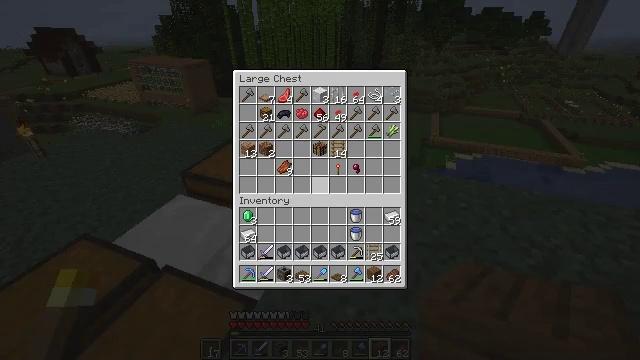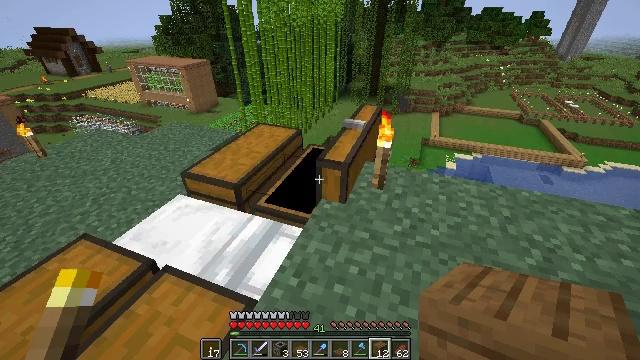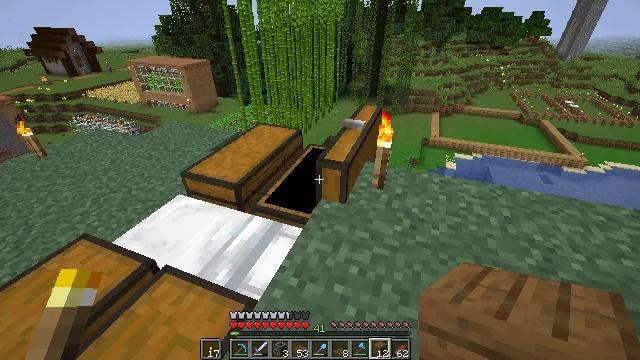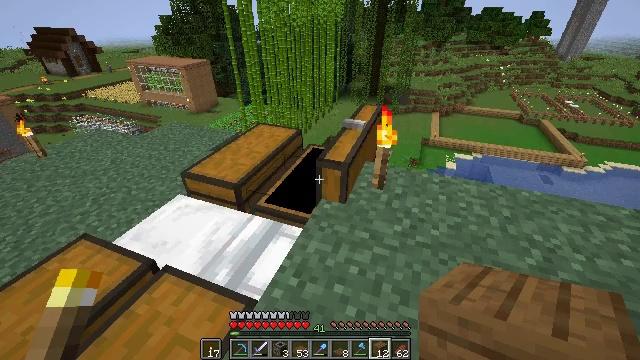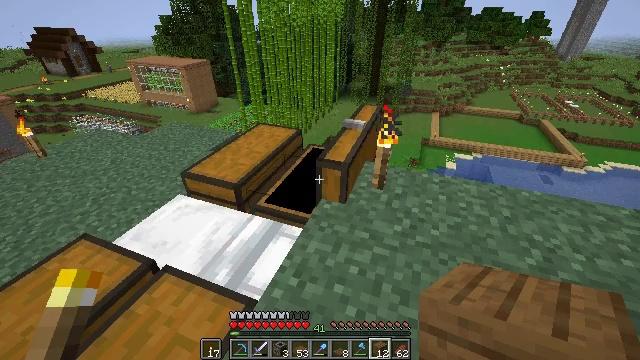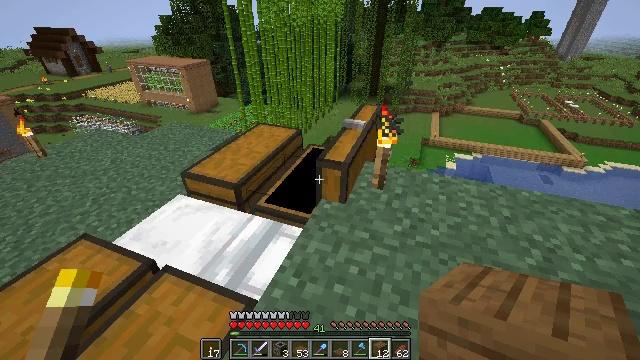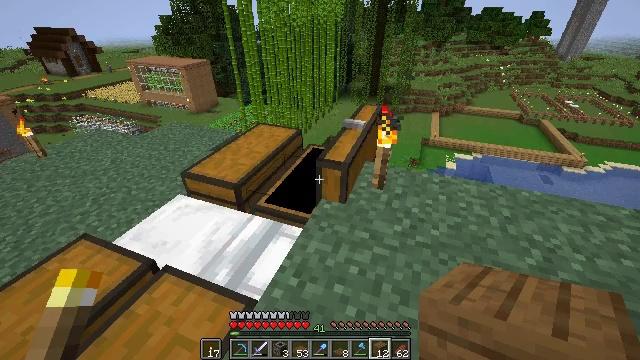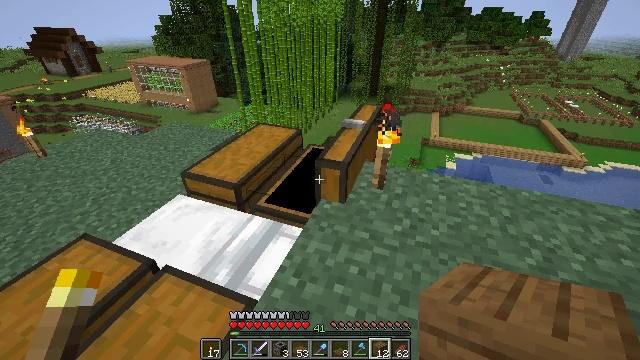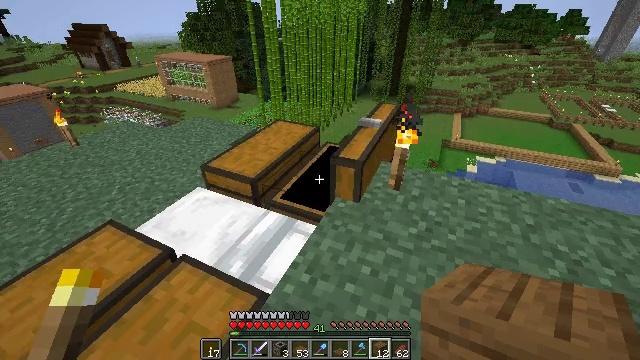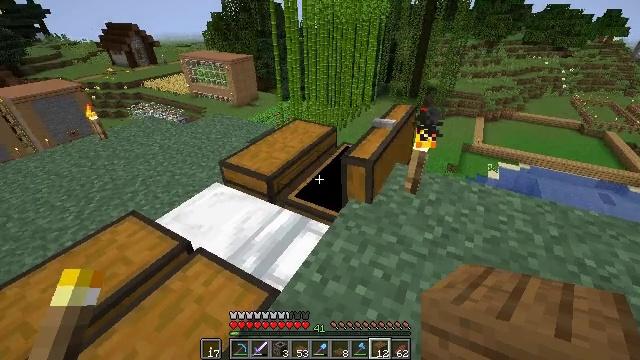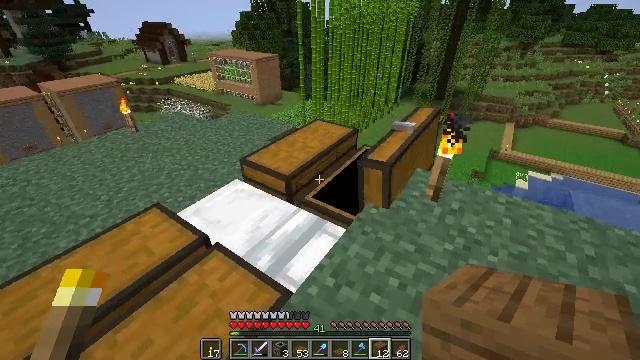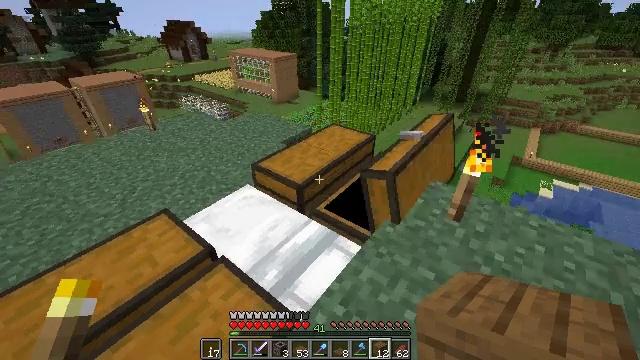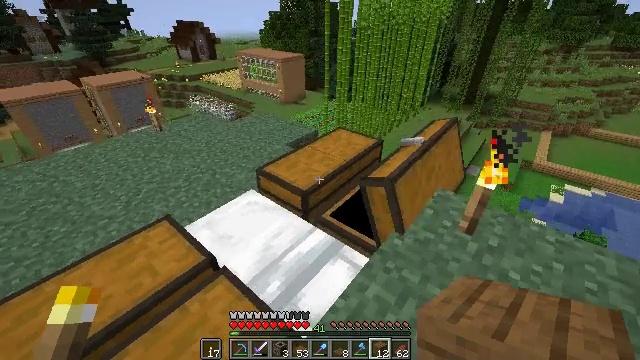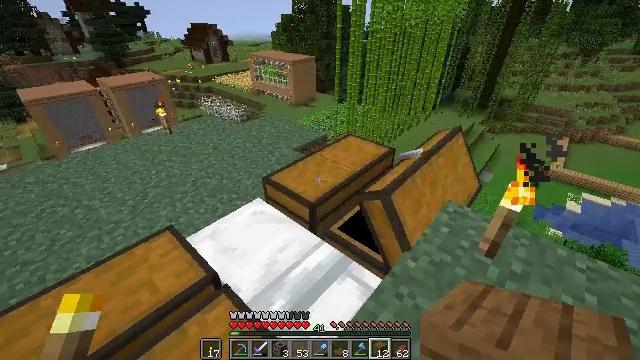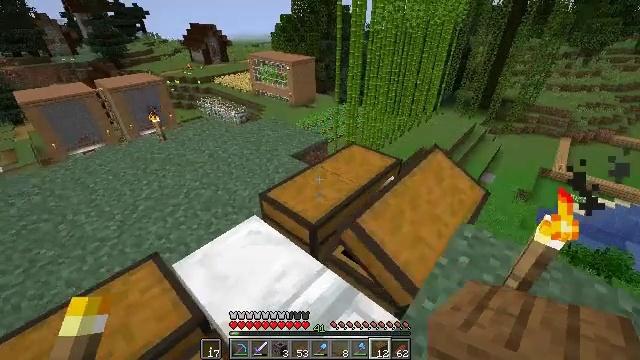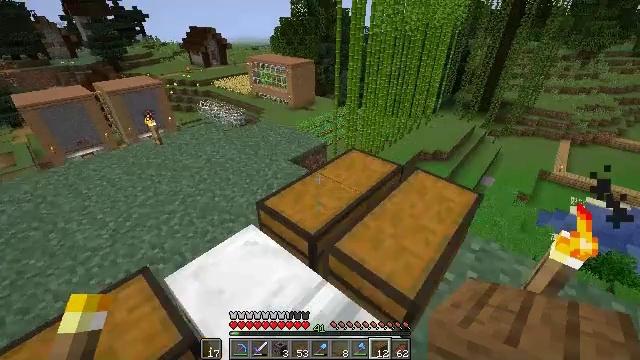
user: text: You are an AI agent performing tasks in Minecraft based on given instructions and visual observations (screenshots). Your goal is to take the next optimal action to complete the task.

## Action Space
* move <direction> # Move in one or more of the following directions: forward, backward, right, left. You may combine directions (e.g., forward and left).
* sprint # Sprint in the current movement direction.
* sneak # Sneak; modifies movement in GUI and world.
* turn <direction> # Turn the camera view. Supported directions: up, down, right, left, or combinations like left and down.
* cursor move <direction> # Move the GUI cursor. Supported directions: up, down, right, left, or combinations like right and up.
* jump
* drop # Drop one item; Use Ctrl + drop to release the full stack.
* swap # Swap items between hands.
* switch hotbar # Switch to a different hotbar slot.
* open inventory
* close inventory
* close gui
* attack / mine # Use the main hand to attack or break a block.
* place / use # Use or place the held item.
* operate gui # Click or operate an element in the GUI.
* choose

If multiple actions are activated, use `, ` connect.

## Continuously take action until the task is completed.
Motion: motion action
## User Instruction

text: Craft a rabbit stew.
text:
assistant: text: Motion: no_op
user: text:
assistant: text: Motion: close gui
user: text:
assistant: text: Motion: no_op
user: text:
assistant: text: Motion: no_op
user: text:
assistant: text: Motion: no_op
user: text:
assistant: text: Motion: no_op
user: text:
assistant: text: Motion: no_op
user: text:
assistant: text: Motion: turn left
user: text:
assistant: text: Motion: turn left
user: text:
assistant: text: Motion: move forward, turn left
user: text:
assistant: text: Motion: move forward, turn left
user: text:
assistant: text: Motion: move forward, turn left
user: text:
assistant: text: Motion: move forward, turn left
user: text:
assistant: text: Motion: move forward
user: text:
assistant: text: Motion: no_op
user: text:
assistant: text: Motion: no_op
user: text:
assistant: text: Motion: use / place
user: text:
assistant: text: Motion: use / place
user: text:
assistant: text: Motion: use / place
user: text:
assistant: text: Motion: use / place
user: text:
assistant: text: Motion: no_op
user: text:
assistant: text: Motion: open gui
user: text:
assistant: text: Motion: no_op
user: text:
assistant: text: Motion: no_op
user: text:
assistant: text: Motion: no_op
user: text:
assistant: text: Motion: no_op
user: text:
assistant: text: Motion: no_op
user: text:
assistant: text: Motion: no_op
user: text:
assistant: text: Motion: no_op
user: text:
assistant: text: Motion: no_op